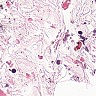
Metastatic tissue present: no